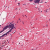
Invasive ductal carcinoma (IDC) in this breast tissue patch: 0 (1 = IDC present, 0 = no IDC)